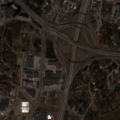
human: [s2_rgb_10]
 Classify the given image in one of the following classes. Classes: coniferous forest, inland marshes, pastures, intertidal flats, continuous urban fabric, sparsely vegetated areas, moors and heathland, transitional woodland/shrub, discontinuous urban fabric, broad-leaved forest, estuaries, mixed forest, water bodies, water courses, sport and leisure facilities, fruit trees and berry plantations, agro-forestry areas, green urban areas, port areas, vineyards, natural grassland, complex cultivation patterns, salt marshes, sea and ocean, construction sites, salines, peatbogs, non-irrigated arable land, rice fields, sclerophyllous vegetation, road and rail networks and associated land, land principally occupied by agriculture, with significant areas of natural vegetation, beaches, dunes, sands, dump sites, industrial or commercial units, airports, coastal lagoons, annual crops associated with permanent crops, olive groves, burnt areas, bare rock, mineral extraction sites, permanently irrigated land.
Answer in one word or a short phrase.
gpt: discontinuous urban fabric, industrial or commercial units, green urban areas, land principally occupied by agriculture, with significant areas of natural vegetation